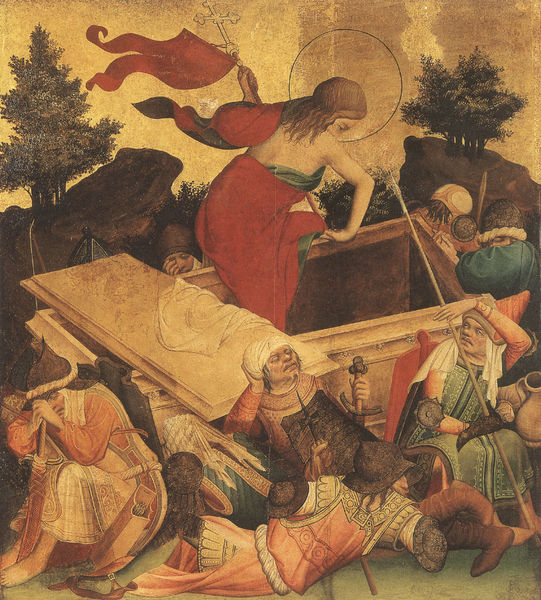
Titel: Thomas-Altar
Künstler: Frater Franco Zutphanicus Monachus
Institution: Hamburg, Kunsthalle
Schlagwörter: baum, berg, blau, felsen, himmel, mann, nackt, schlaf, bäume, gelb, grün, landschaft, menschen, frau, haar, hüte, männer, schwarz, gras, rot, tuch, mützen, steine, natur, gold, wald, schlafen, schlafend, fahne, fels, banner, lanze, soldaten, deckel, kreuz, schwert, waffen, kiste, ritter, rüstung, heiligenschein, gruft, geblendet, nimbus, christus, grab, jesus, mittelalter, hellebarde, wächter, heiliger, lanzen, jünger, turban, goldgrund, auferstehung, schwerz, heiligenbild, schächer, glorie